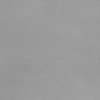
Label: dusty